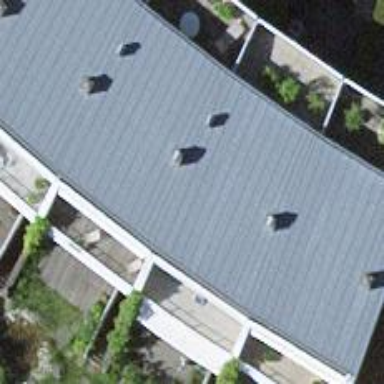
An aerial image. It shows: Terrace building with flat roof.